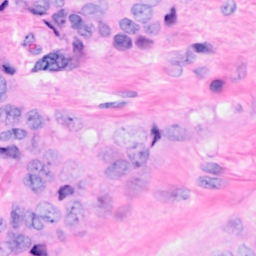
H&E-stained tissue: Breast